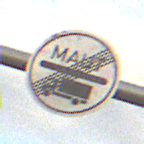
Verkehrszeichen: EndeMautpflicht
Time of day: SunriseSunset
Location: Outdoor (Nature)
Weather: PartlyCloudy
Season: NotSpecified
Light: Natural